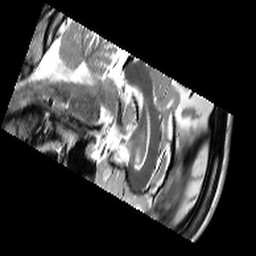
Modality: T2w
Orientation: sagittal
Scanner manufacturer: siemens
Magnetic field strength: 3 T
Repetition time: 10.64 s
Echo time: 0.05 s